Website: lowes
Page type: review-order
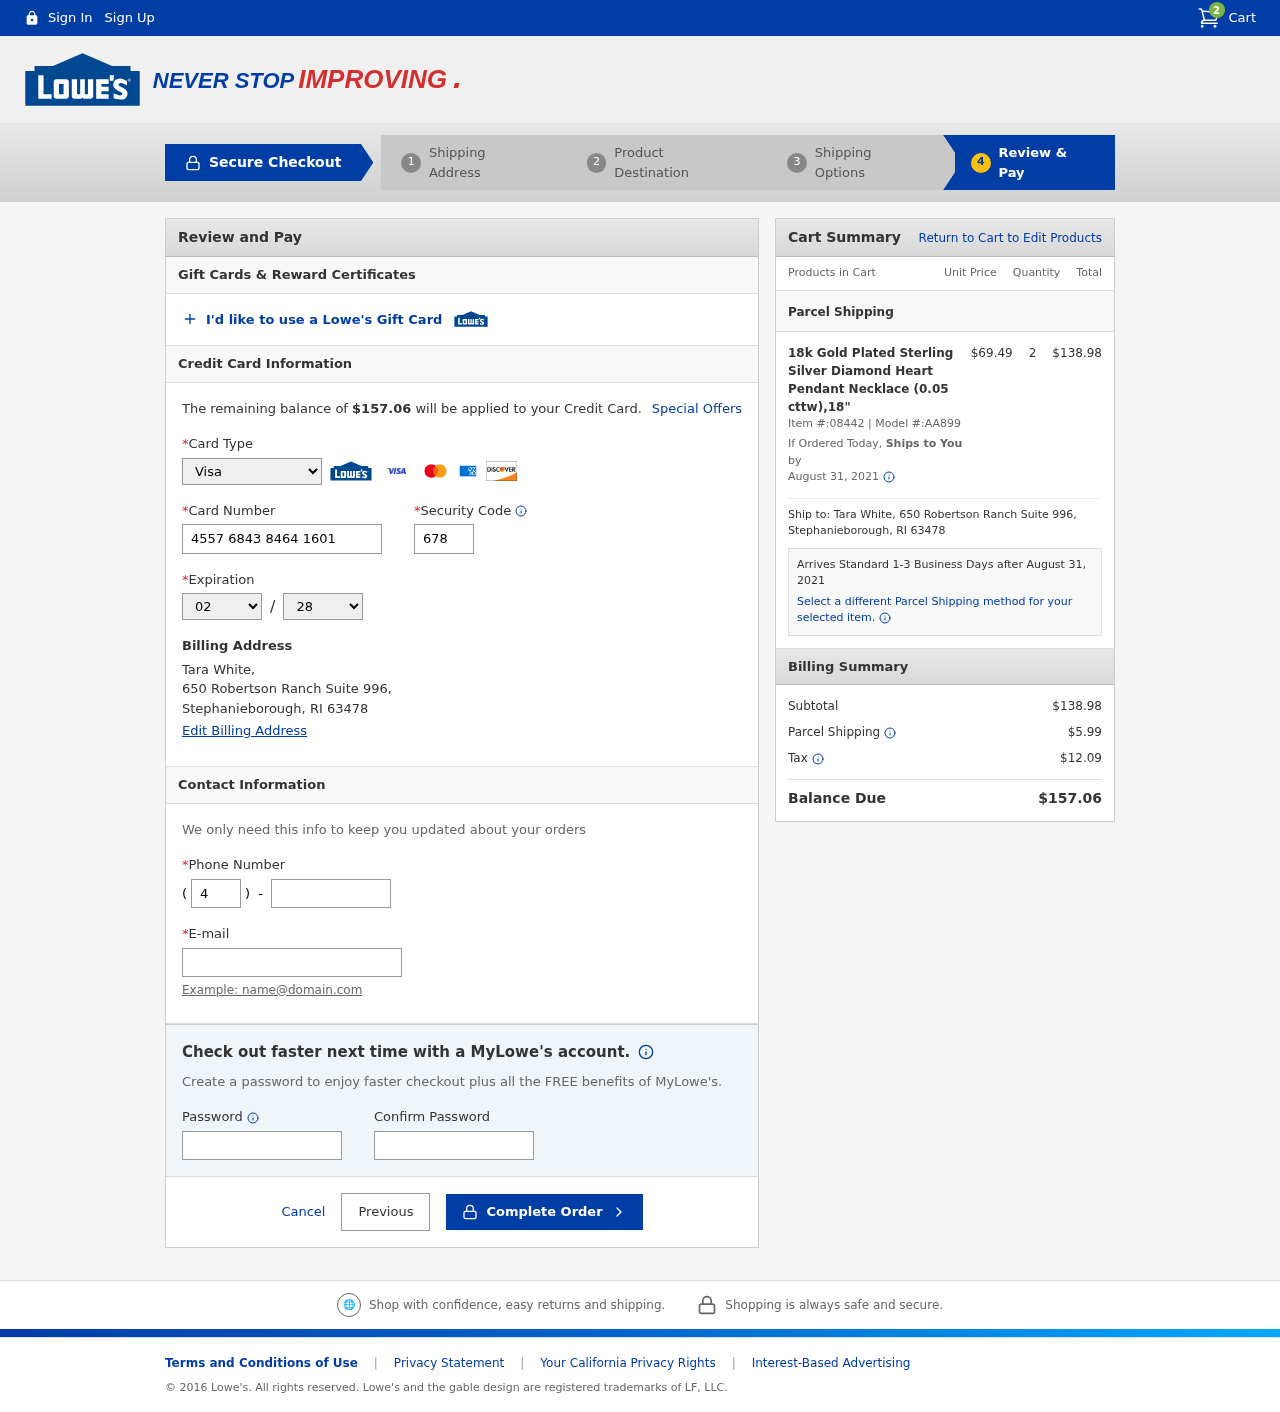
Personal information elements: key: PII_CARD_CVV
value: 678
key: PII_CARD_EXPIRY_MONTH
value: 02
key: PII_CARD_EXPIRY_YEAR
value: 28
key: PII_CARD_NUMBER
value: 4557 6843 8464 1601
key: PII_CARD_TYPE
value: Visa
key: PII_CITY
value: Stephanieborough
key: PII_EMAIL
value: tara.white@yahoo.com
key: PII_FULLNAME
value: Tara White,
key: PII_PHONE
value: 4009050774
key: PII_PHONE_AREA
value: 400
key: PII_POSTCODE
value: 63478
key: PII_STATE_ABBR
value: RI
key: PII_STREET
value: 650 Robertson Ranch Suite 996,
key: PII_FULLNAME2
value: Tara White
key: PII_STREET2
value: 650 Robertson Ranch Suite 996
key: PII_CITY_STATE_ZIP2
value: Stephanieborough, RI 63478
Product elements: key: PRODUCT1_NAME
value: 18k Gold Plated Sterling Silver Diamond Heart Pendant Necklace (0.05 cttw),18"
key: PRODUCT1_PRICE
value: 69.49
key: PRODUCT1_QUANTITY
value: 2
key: PRODUCT1_ITEM_NUMBER
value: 08442
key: PRODUCT1_MODEL_NUMBER
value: AA899
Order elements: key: ORDER_NUM_ITEMS
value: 2
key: ORDER_TOTAL
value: $157.06
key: ORDER_SHIPPING_DATE
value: August 31, 2021
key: ORDER_SUBTOTAL
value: $138.98
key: ORDER_SHIPPING_DATE2
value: August 31, 2021
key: ORDER_SUBTOTAL2
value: $138.98
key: ORDER_SHIPPING_COST
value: $5.99
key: ORDER_TAX
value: $12.09